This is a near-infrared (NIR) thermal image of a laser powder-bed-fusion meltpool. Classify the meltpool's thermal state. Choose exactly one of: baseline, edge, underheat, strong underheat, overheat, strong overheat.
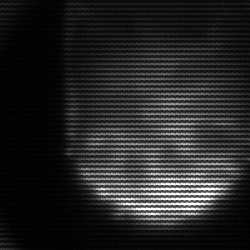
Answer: edge